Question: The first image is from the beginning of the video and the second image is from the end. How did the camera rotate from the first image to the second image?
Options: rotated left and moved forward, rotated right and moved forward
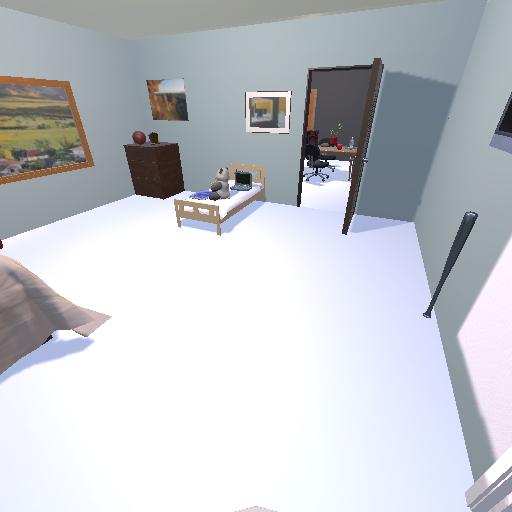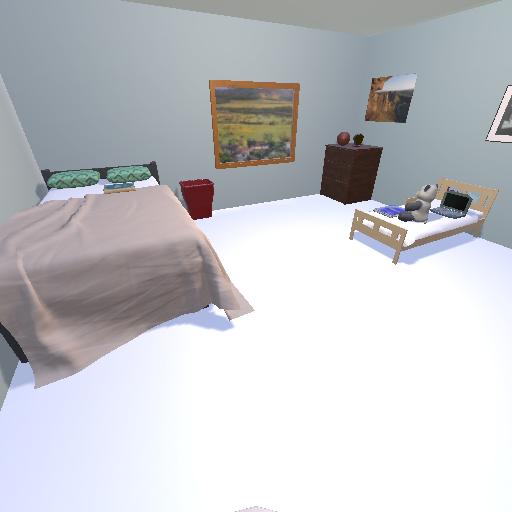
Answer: rotated left and moved forward